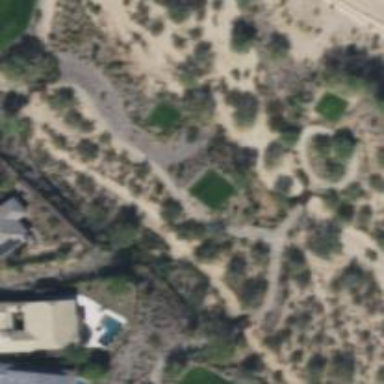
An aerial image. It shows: Path for both roads and golfers.